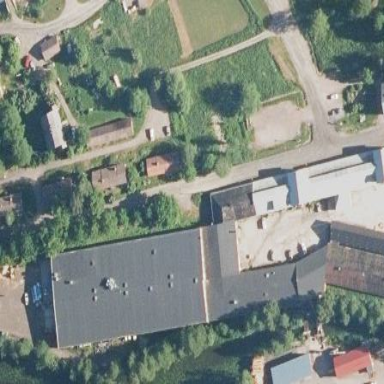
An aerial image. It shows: Manufactured building with gabled roof.